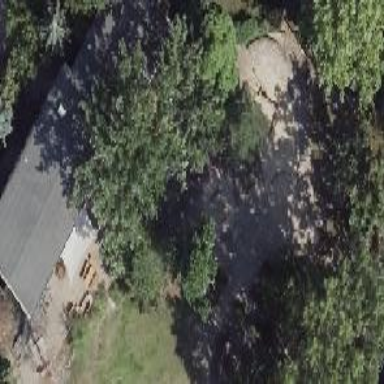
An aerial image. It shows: Playground area for leisure land.